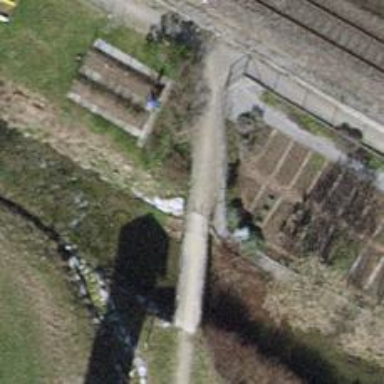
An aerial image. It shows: Concrete path bridge.